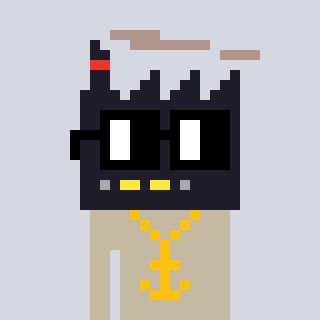
a pixel art character with square black glasses, a factory-shaped head and a bege-colored body on a cool background